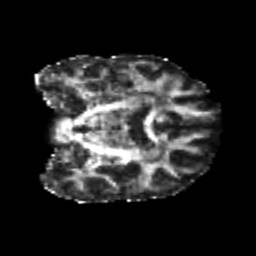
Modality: FA
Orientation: coronal
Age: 22
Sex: male
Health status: healthy
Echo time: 0.074 s